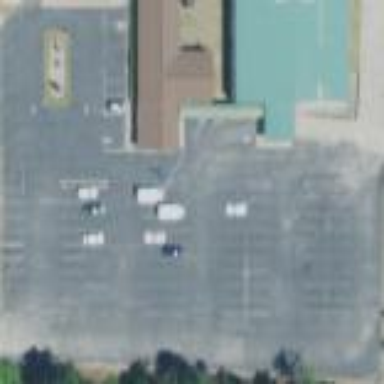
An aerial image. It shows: Parking area.